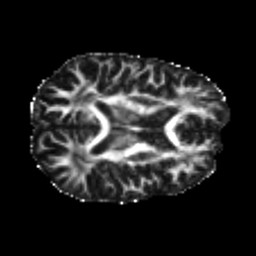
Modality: FA
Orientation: axial
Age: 23
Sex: male
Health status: healthy
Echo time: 0.074 s